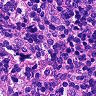
Metastatic tissue present: no